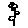
Label: flower